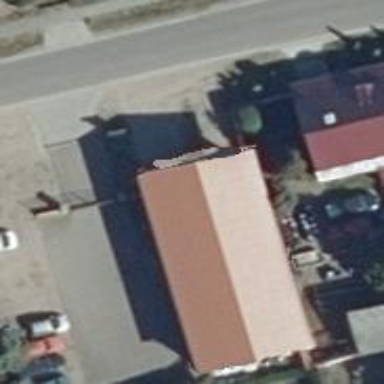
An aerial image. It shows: Car repair shop.